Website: apple
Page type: address-validator
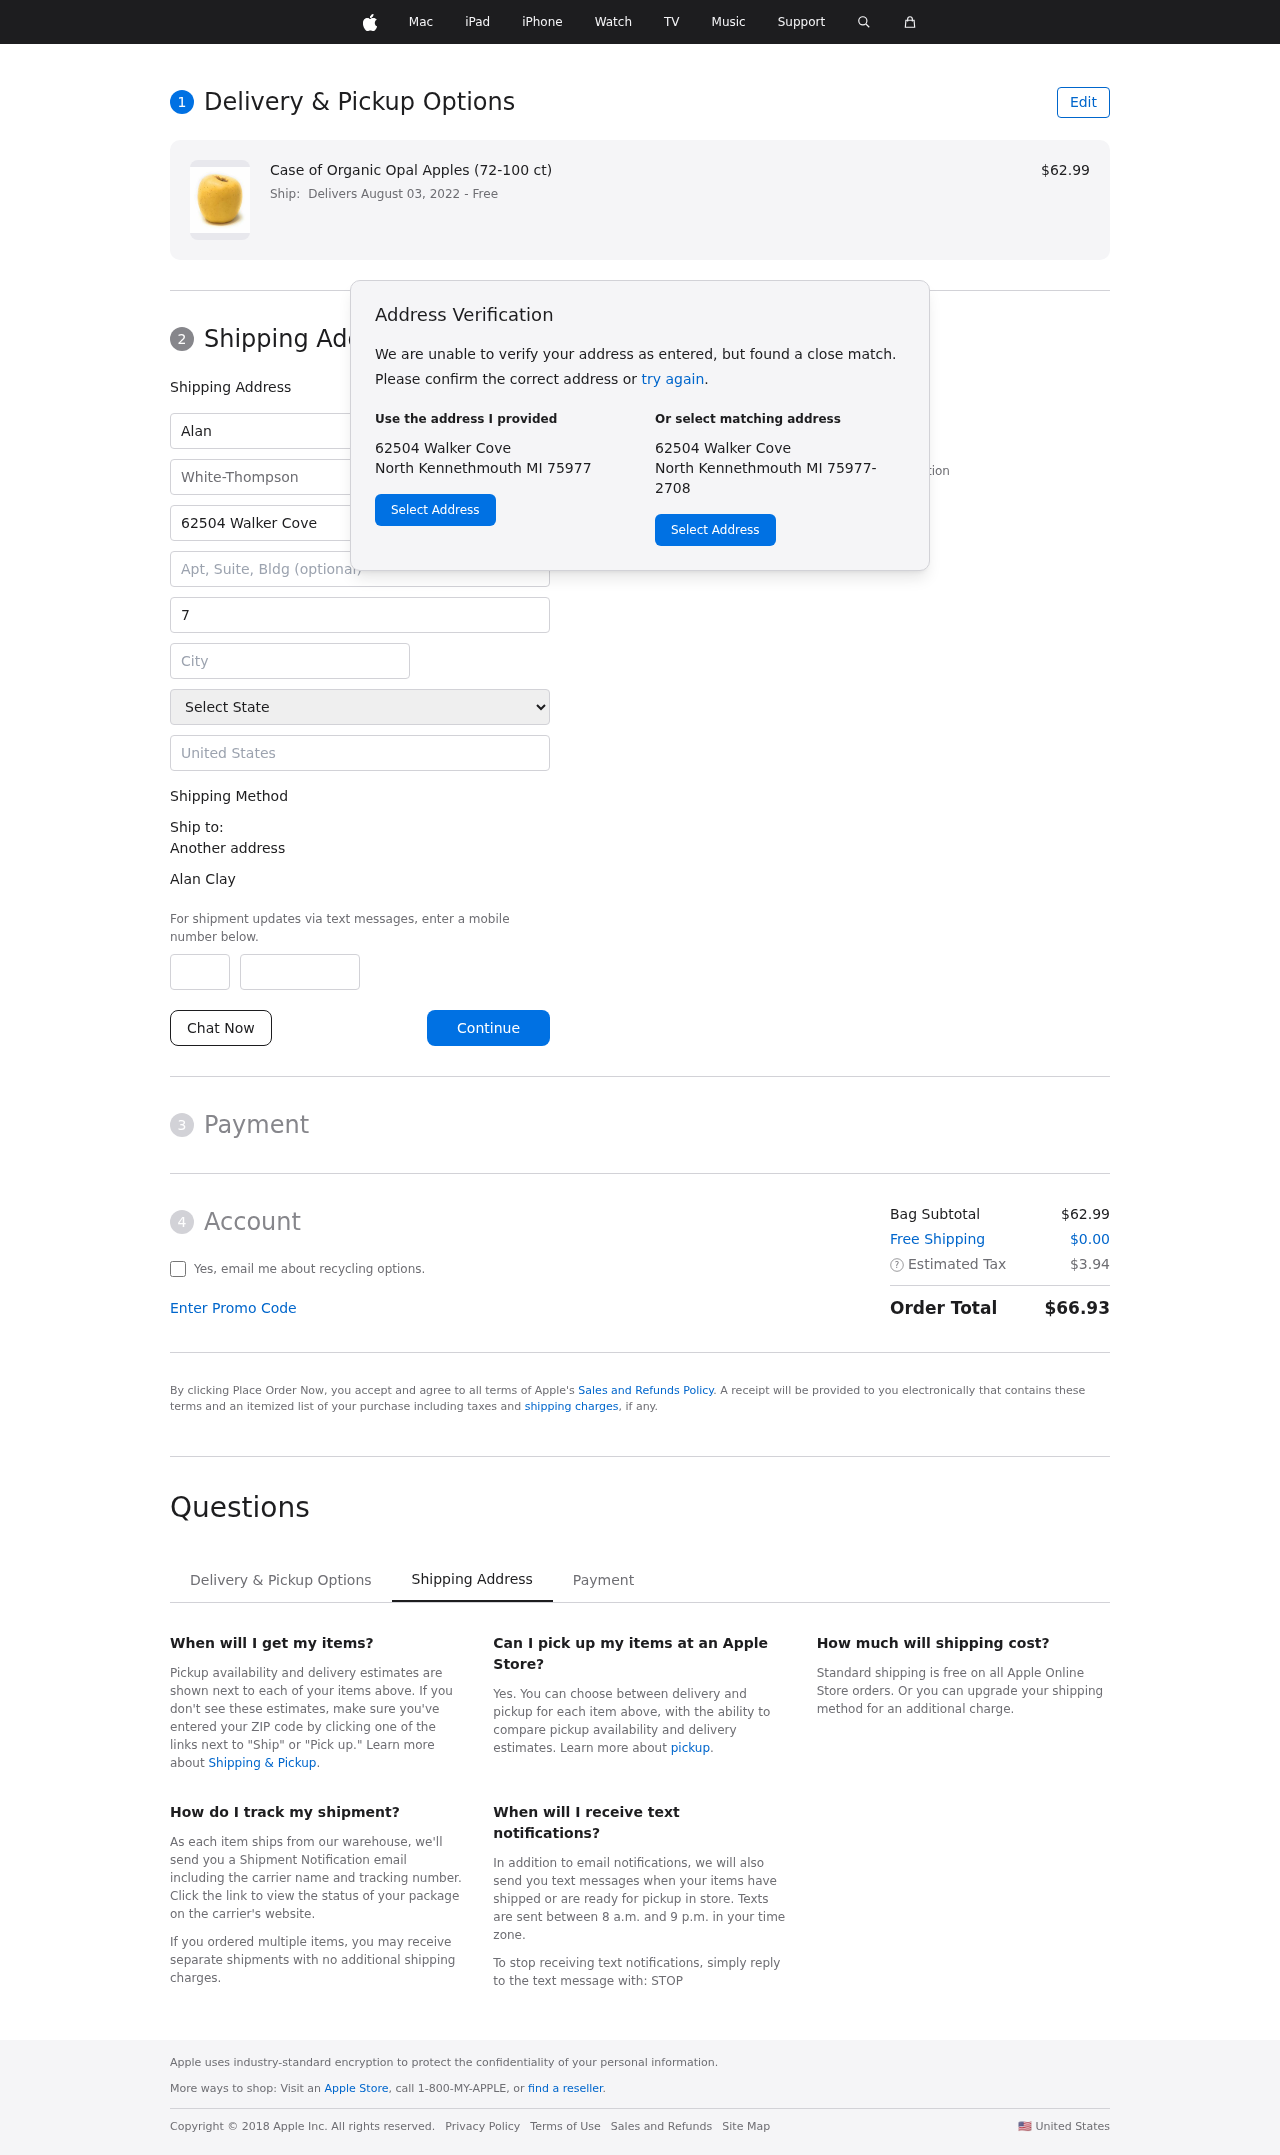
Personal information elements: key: PII_CITY
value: North Kennethmouth
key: PII_COMPANY
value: White-Thompson
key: PII_COUNTRY
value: United States
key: PII_FIRSTNAME
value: Alan
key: PII_FULLNAME
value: Alan Clay
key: PII_LASTNAME
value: Clay
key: PII_PHONE_AREA
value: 340
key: PII_PHONE_SUFFIX
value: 9494
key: PII_POSTCODE
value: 75977
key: PII_STATE
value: Michigan
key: PII_STREET
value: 62504 Walker Cove
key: PII_CITY_STATE_ZIP
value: North Kennethmouth MI 75977
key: PII_STATE_ABBR
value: MI
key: PII_POSTCODE_FULL
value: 75977
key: PII_POSTCODE_NUMERIC
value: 75977
Product elements: key: PRODUCT1_NAME
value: Case of Organic Opal Apples (72-100 ct)
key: PRODUCT1_PRICE
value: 62.99
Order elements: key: ORDER_DELIVERY_DATE
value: Delivers August 03, 2022
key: ORDER_SUBTOTAL
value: $62.99
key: ORDER_SHIPPING_COST
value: $0.00
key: ORDER_TAX
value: $3.94
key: ORDER_TOTAL
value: $66.93